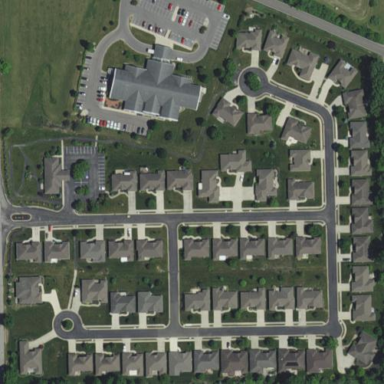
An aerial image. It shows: Condominium in residential area.